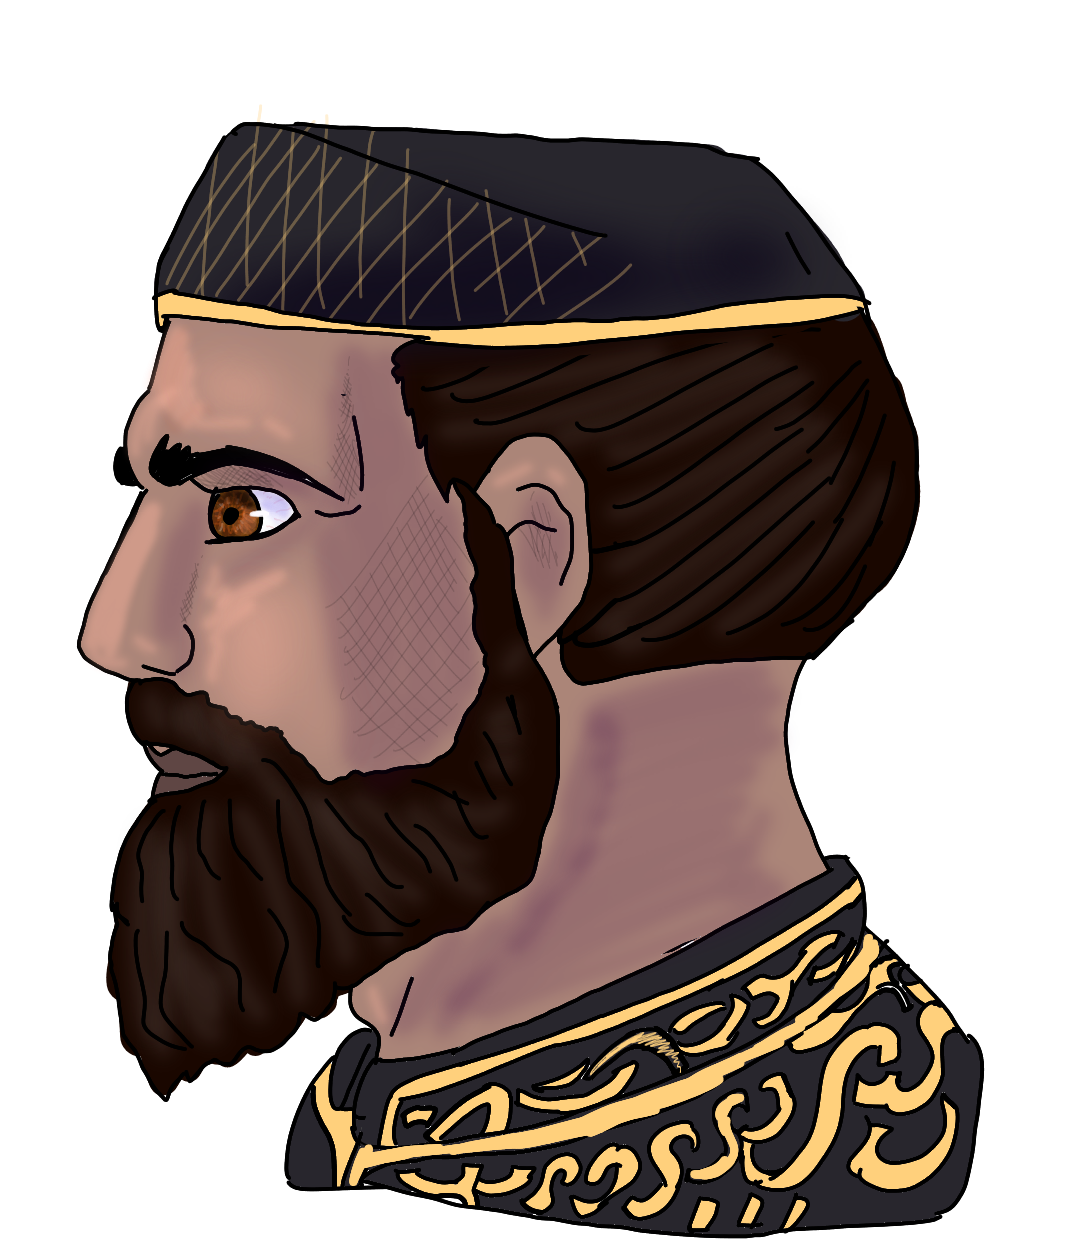
Label: 4_Yes_Chad